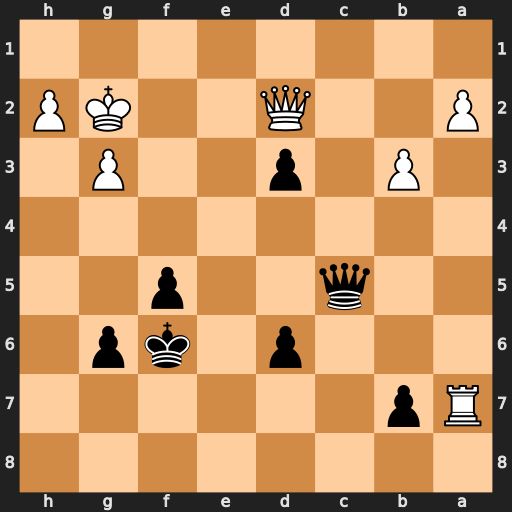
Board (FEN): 8/Rp6/3p1kp1/2q2p2/8/1P1p2P1/P2Q2KP/8
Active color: b
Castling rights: -
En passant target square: -
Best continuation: Qc2 Qxc2 dxc2 Ra8 c1=Q